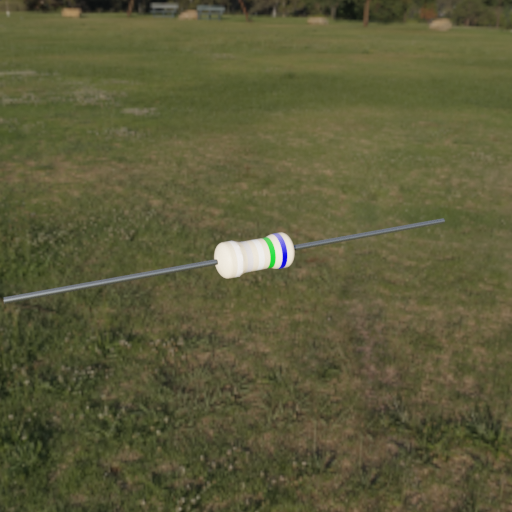
Resistor colour bands (in order): white, silver, white, green, blue